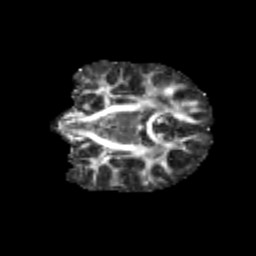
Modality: FA
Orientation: coronal
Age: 10
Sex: male
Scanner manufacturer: siemens
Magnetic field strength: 3 T
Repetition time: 3.8 s
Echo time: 0.07 s